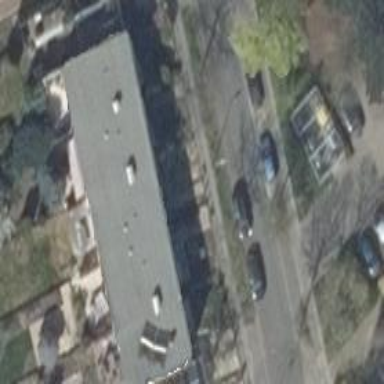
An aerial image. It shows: Flat roof terrace building.